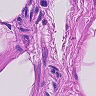
Metastatic tissue present: no